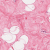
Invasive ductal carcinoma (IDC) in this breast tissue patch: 0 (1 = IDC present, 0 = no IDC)